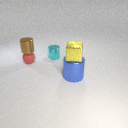
large blue metal cylinder to the right of small cyan metal cylinder